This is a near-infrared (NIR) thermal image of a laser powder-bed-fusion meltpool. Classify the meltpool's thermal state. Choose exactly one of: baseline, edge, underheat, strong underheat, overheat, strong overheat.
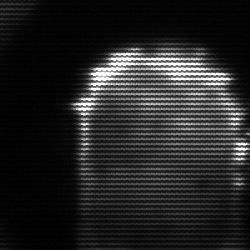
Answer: baseline